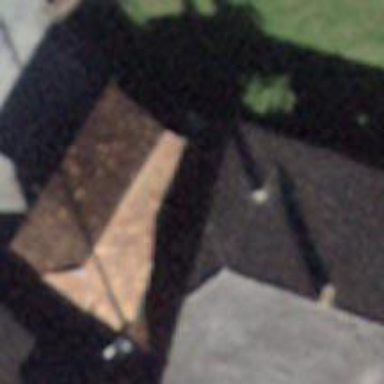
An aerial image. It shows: Shed building.